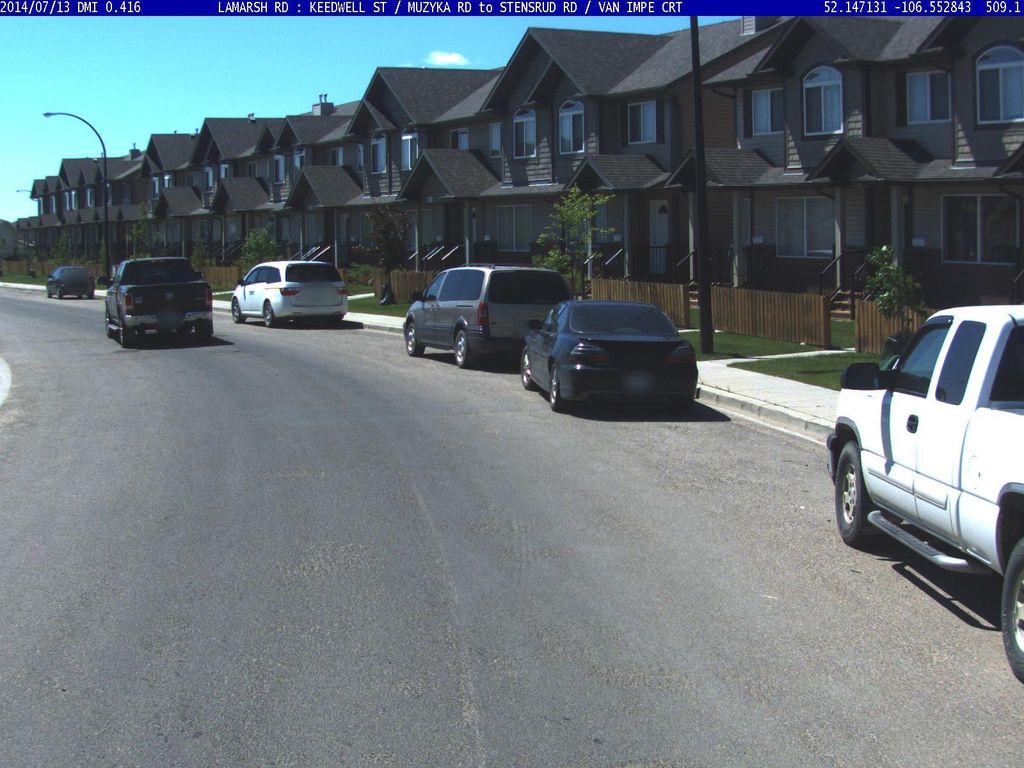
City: saskatoon